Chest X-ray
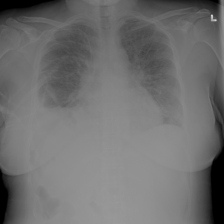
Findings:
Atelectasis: negative
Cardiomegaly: negative
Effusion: positive
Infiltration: negative
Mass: negative
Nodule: negative
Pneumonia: negative
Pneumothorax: negative
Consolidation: negative
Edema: negative
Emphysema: negative
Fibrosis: negative
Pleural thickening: negative
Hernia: negative